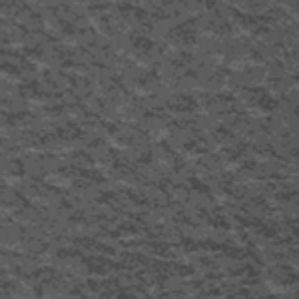
Label: frost